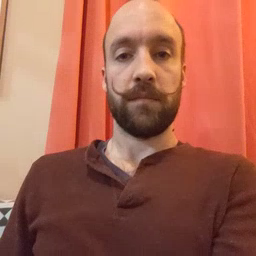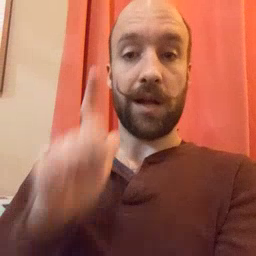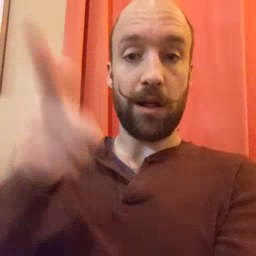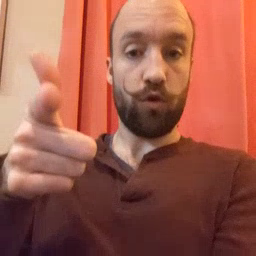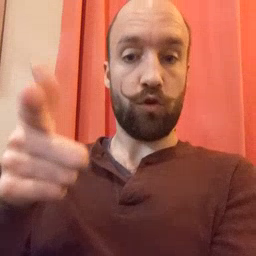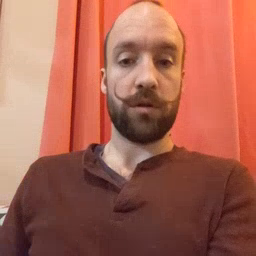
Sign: later